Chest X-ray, PA view. Patient: 27 years old, sex M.
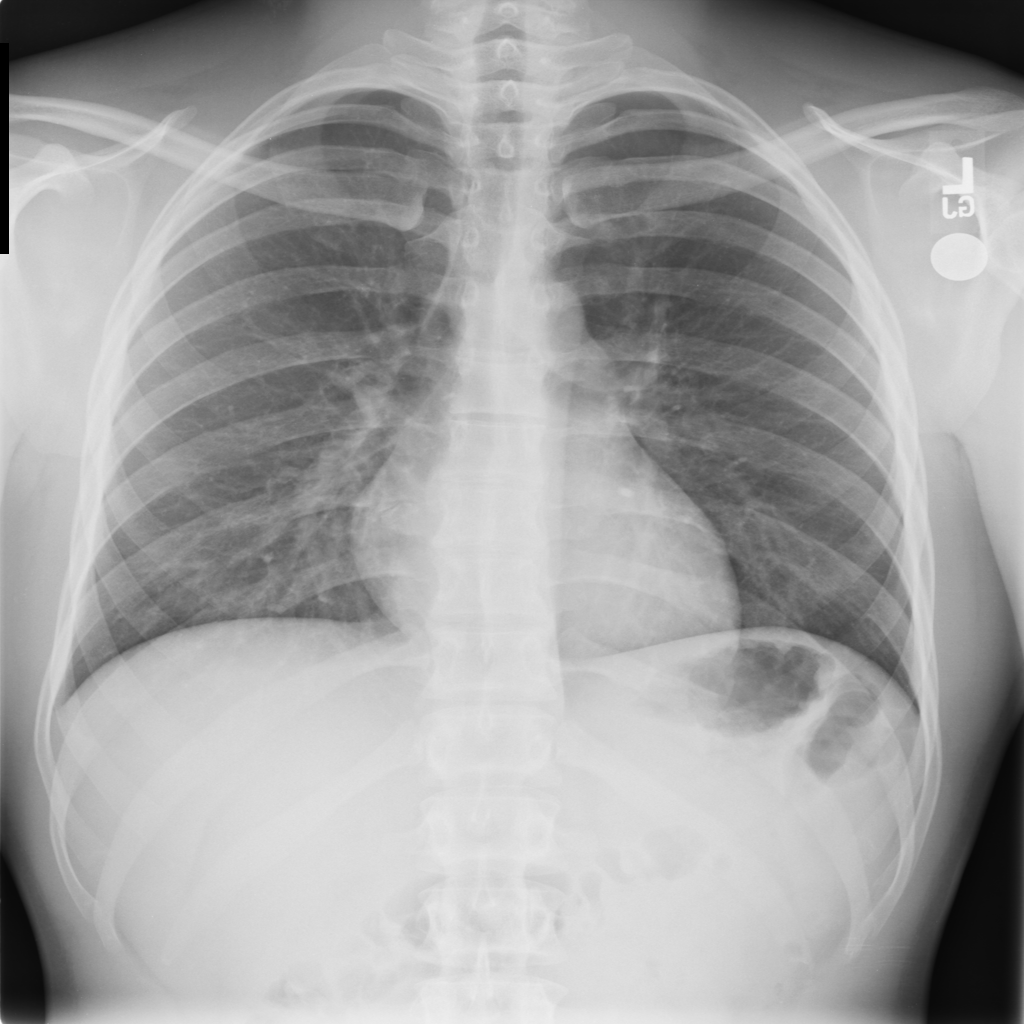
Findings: No Finding